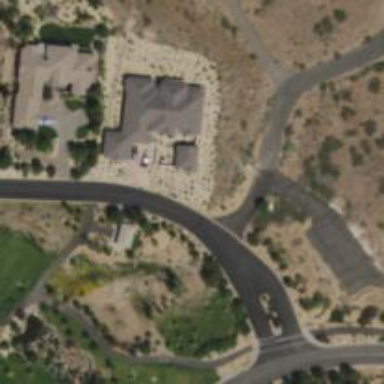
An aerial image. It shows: Service road used as golf cart path.